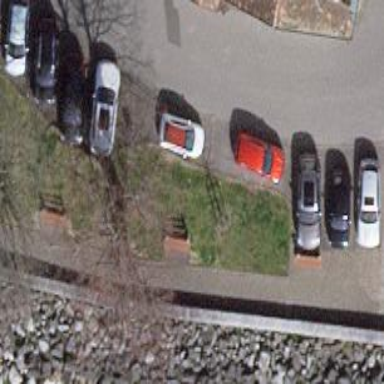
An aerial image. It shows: Street-side parking area.